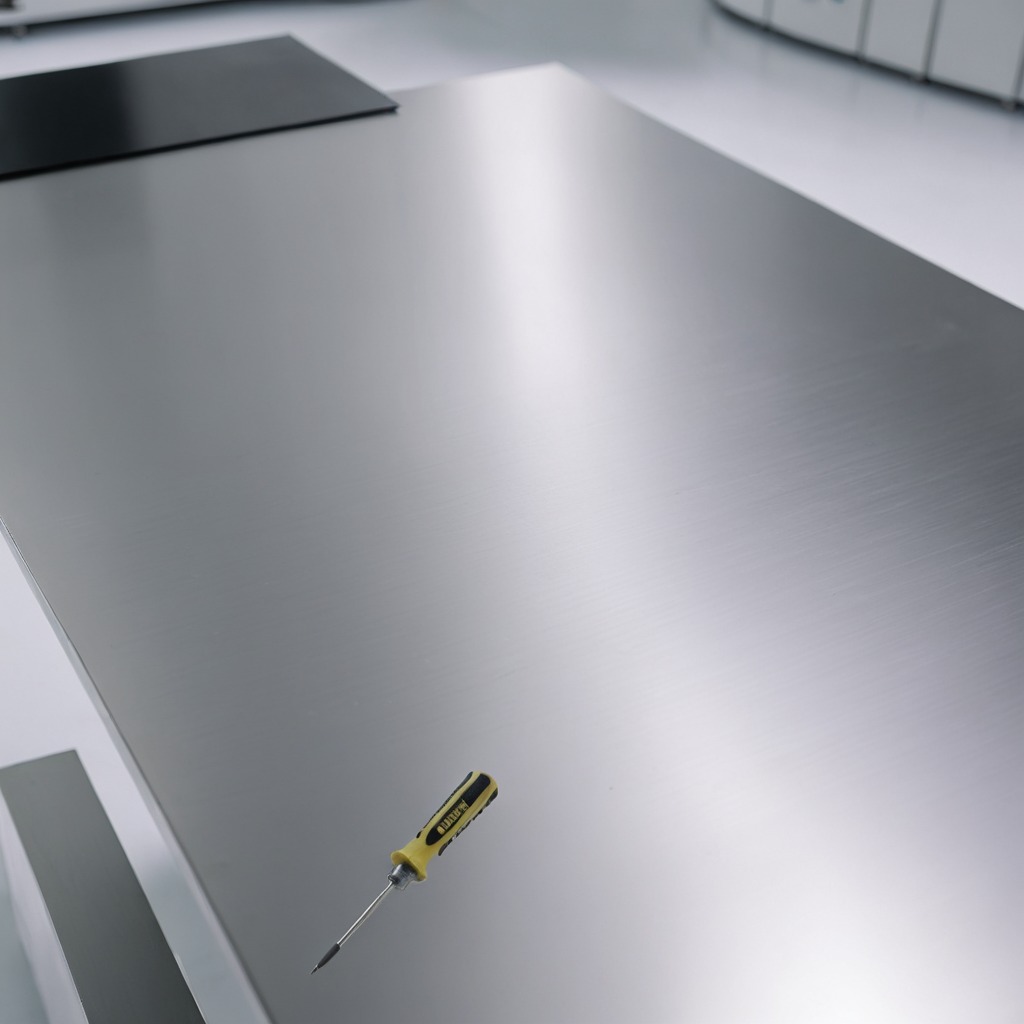
A screwdriver lies on the stainless steel table.